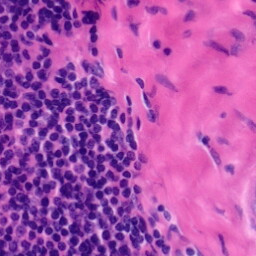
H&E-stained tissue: Tonsil